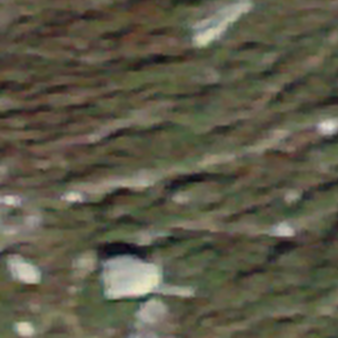
Label: other